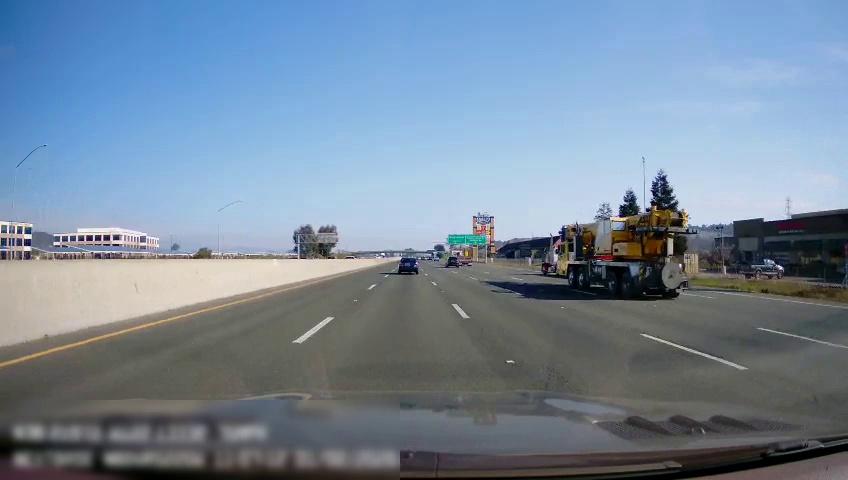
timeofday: Day
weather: Sunny
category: Drivable Space
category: Vehicles | Car
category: Vehicles | Other LV
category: Vehicles | Other LV
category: Vehicles | SUV
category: Vehicles | Other LV
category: Lanes | Current Lane
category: Lanes | Alternate Lane
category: Lanes | Current Lane
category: Lanes | Alternate Lane
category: Lanes | Alternate Lane
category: Lanes | Alternate Lane
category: Lanes | Alternate Lane
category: Traffic | Signs
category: Traffic | Signs